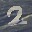
Label: 2